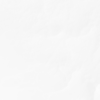
Label: not_dusty